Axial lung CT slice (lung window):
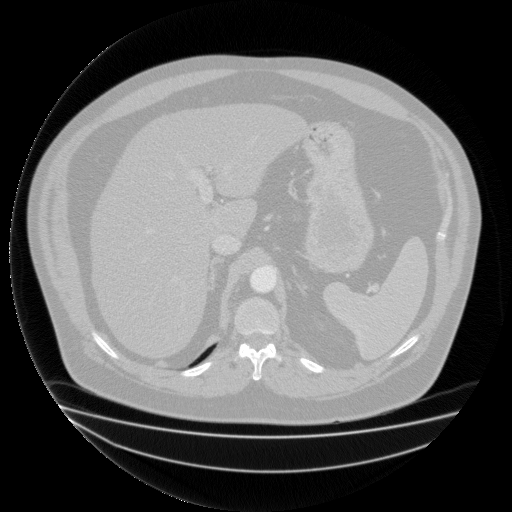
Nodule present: no